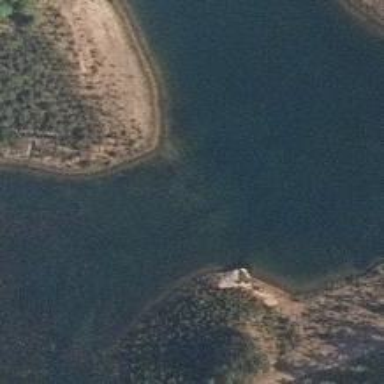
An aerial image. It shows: Pond surrounded by natural water.